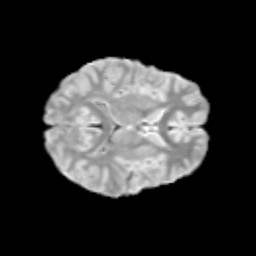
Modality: T2w
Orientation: axial
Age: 12
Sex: female
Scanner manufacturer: siemens
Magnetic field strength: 3 T
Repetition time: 3.8 s
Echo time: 0.07 s